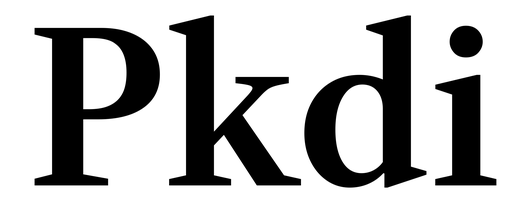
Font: LibreCaslonText_SemiBold